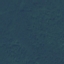
Land use / land cover: Forest